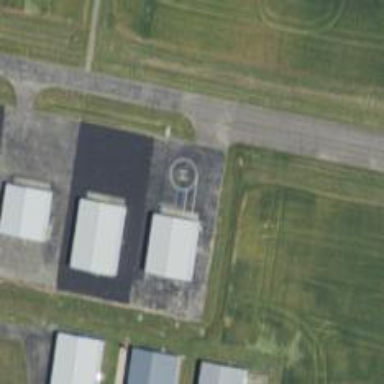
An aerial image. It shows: Image showing helipad at airport.